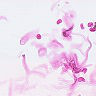
Metastatic tissue present: no